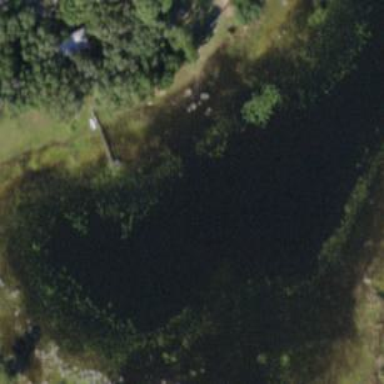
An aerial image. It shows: Beautiful wet meadow natural wetland.